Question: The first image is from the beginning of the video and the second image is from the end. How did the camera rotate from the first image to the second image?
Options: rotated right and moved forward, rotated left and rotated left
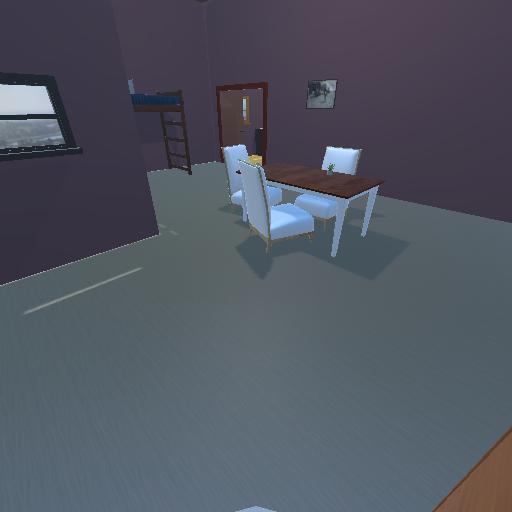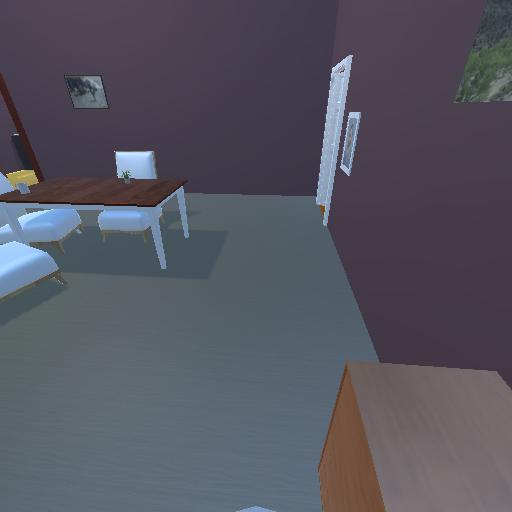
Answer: rotated right and moved forward